Aerial crown-view tile of a tropical tree (Barro Colorado Island, Panama), acquired 20241112:
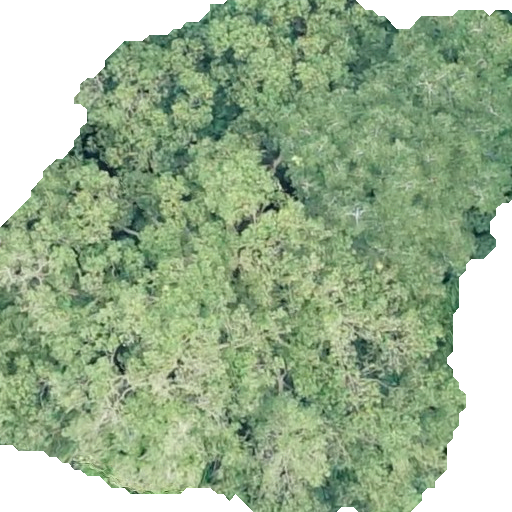
Species: Terminalia oblonga
GBIF accepted scientific name: Terminalia oblonga
Crown area: 350.25 m²